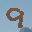
Label: 9